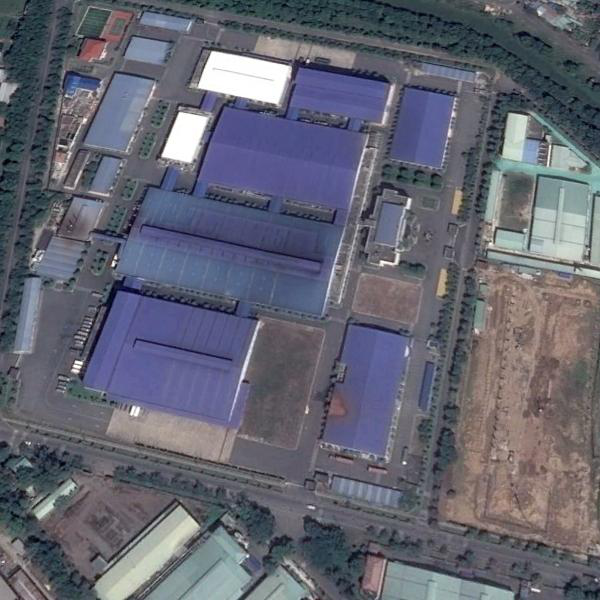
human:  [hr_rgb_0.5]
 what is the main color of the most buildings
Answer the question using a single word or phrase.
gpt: purple